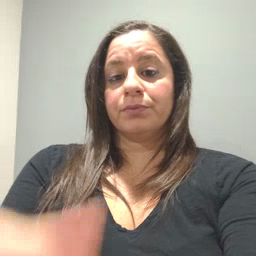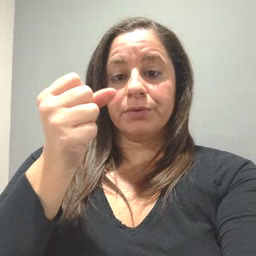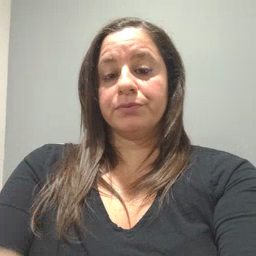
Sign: milk